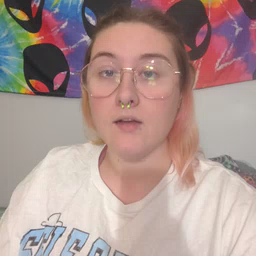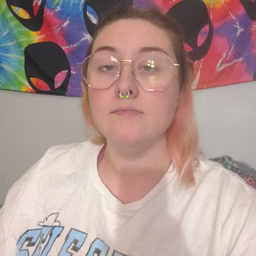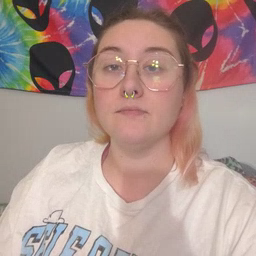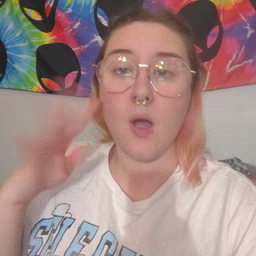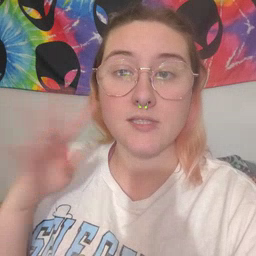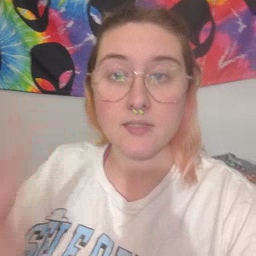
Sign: noisy